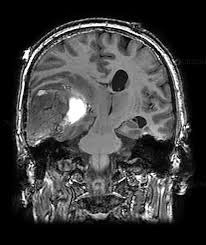
Label: meningioma